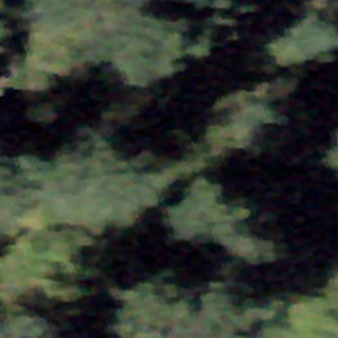
Label: other